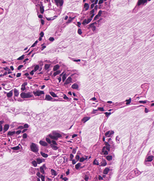
Tumor epithelial tissue: yes
Tumor-associated stroma tissue: yes
Normal tissue: no